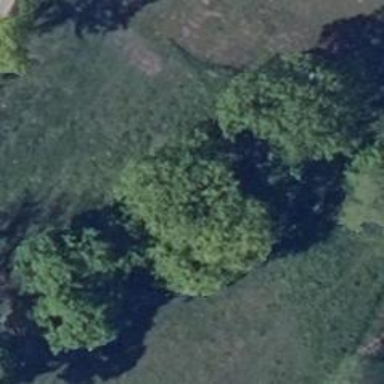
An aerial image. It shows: Single tag "natural: tree."